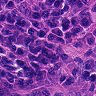
Metastatic tissue present: yes